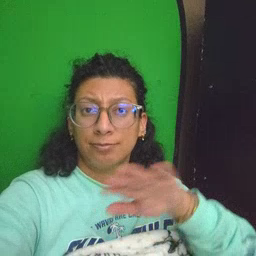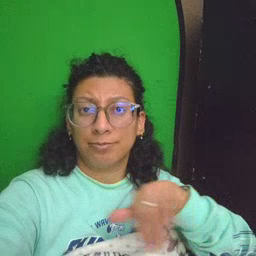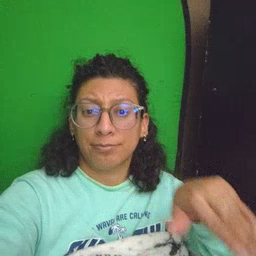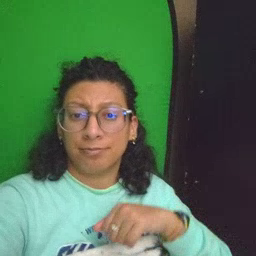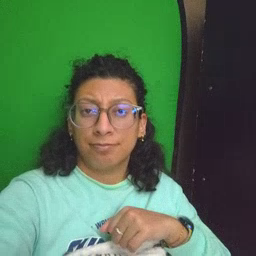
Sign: pool